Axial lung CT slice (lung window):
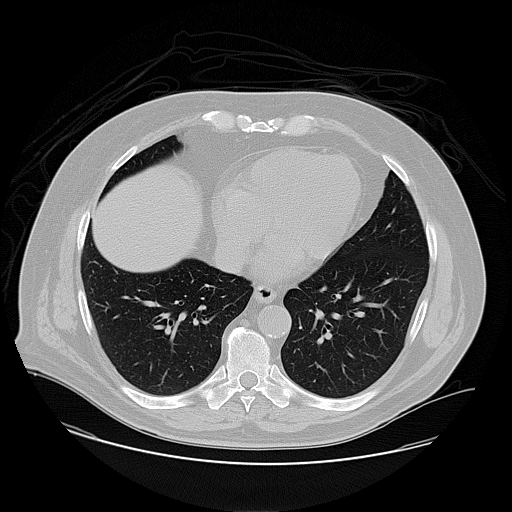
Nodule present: no